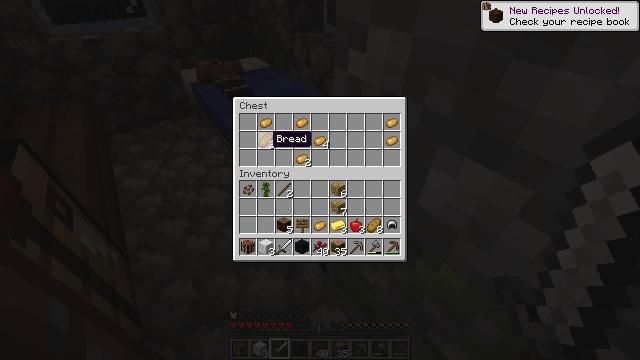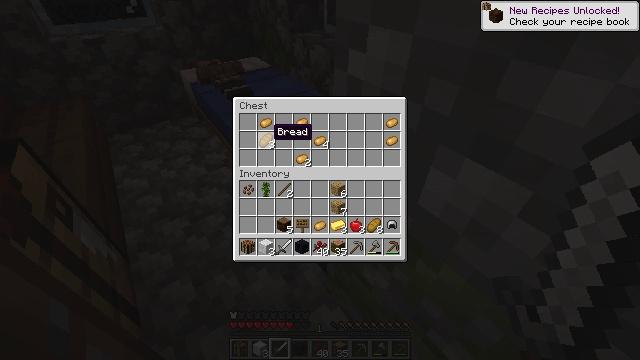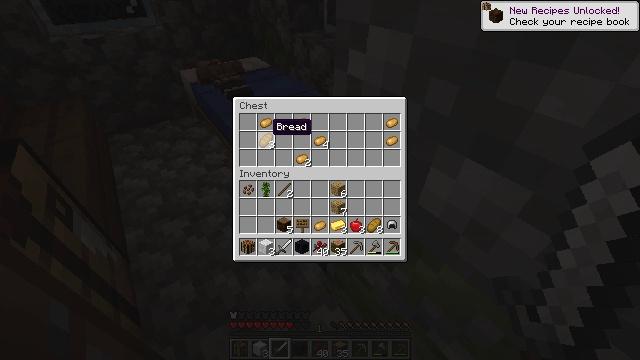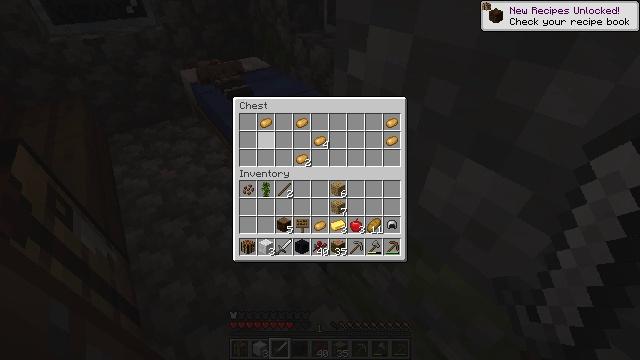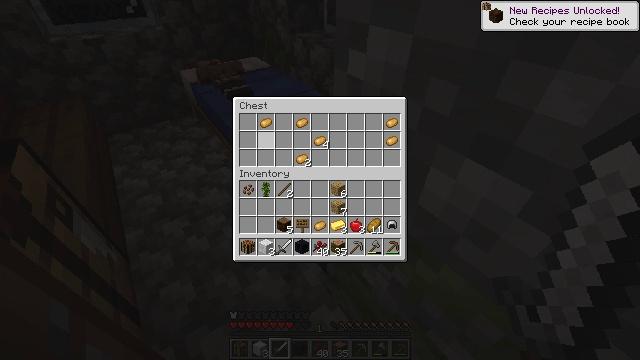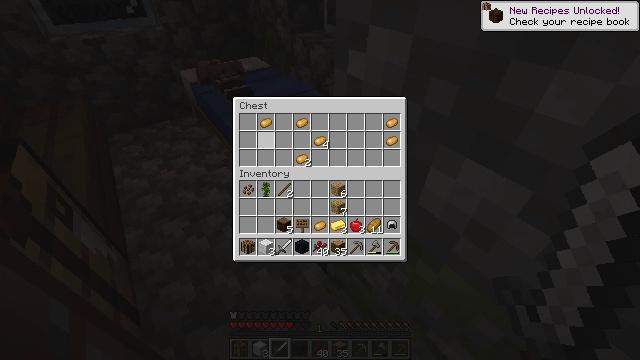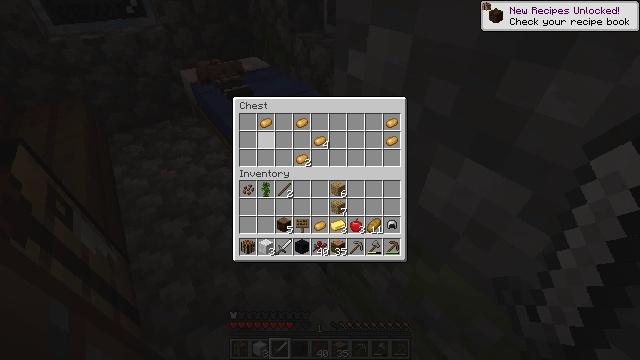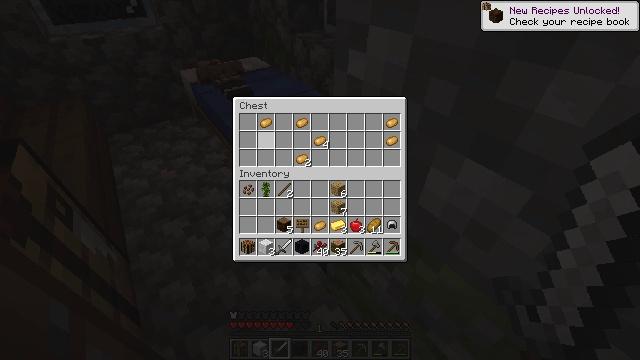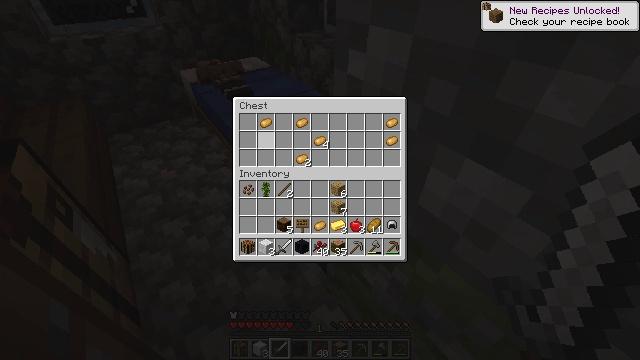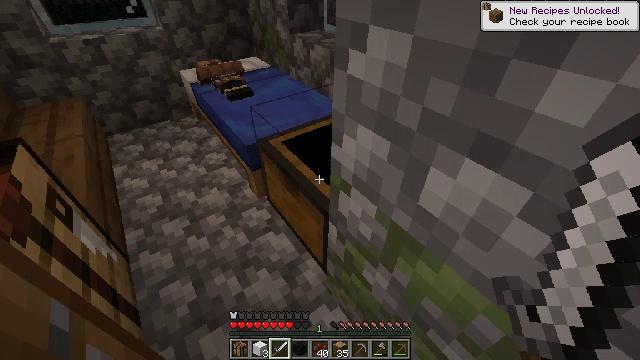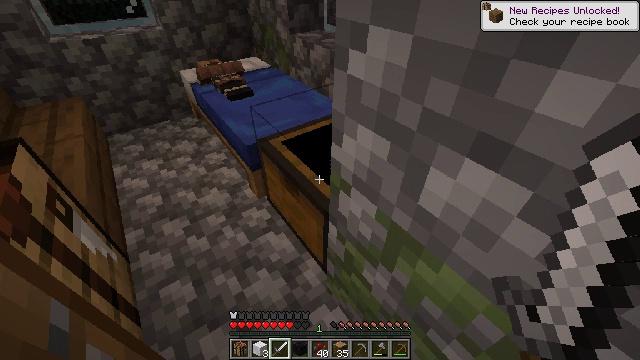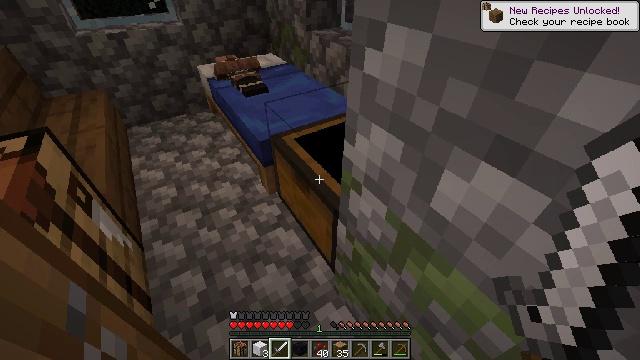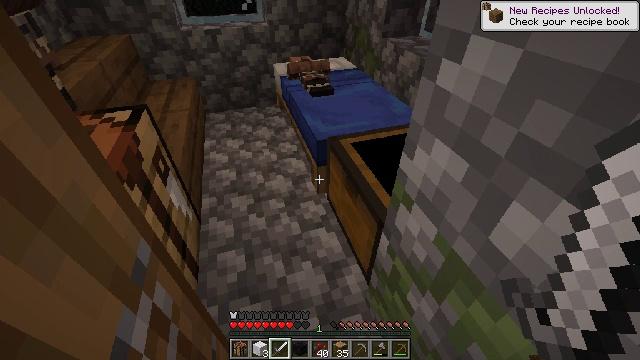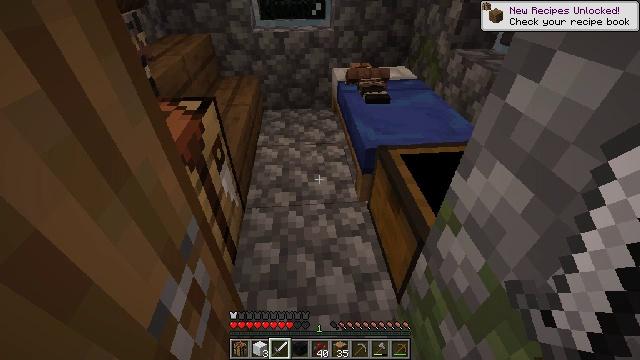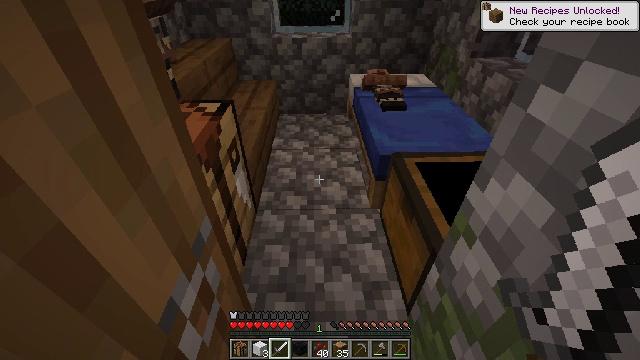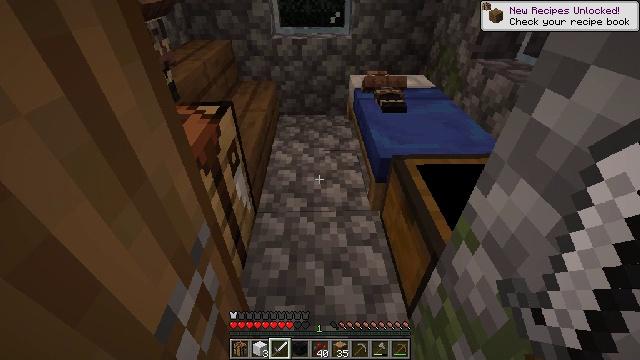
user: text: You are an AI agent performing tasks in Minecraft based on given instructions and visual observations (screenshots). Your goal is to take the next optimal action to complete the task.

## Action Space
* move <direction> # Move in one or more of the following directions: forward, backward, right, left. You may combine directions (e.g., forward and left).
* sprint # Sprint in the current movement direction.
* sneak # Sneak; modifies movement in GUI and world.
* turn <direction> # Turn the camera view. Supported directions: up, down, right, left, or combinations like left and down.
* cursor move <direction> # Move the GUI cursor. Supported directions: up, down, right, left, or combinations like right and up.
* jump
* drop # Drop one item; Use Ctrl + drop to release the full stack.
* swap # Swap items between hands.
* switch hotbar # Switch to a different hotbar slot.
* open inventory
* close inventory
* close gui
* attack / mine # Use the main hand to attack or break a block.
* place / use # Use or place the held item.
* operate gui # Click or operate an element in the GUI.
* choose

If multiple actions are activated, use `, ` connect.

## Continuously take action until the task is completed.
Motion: motion action
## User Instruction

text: Collect spruce leaves for landscaping.
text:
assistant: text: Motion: sneak, cursor move up
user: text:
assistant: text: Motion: sneak
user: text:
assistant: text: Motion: sneak, operate gui
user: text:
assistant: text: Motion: sneak, operate gui
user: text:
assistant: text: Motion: sneak, operate gui
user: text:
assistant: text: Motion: sneak
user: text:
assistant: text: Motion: sneak
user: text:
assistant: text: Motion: no_op
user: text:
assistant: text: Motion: no_op
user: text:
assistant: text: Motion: no_op
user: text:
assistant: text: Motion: turn left
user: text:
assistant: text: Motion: turn left
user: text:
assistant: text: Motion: turn left and up
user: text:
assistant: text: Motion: turn left and up
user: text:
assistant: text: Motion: move forward
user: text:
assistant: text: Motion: move forward
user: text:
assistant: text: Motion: move forward
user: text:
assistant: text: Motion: move forward
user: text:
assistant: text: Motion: no_op
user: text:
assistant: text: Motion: no_op
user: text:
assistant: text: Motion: turn left
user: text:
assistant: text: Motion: turn left
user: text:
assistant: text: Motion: no_op
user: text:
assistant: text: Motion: no_op
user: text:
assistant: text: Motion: no_op
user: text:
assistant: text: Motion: no_op
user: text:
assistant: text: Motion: turn left and up
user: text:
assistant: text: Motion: move back, turn left and up
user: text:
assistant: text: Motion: move back, turn right
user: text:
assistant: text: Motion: turn right